Field crop: maize
Growth stage: 2
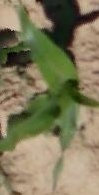
Species: maize